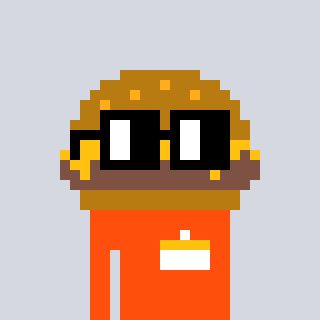
a pixel art character with square black glasses, a burger-shaped head and a orange-colored body on a cool background